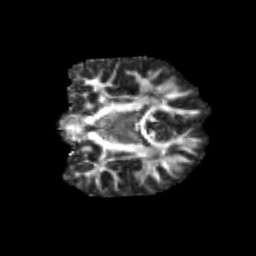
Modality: FA
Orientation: coronal
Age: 13
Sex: male
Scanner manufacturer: siemens
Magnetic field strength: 3 T
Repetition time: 3.8 s
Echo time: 0.07 s